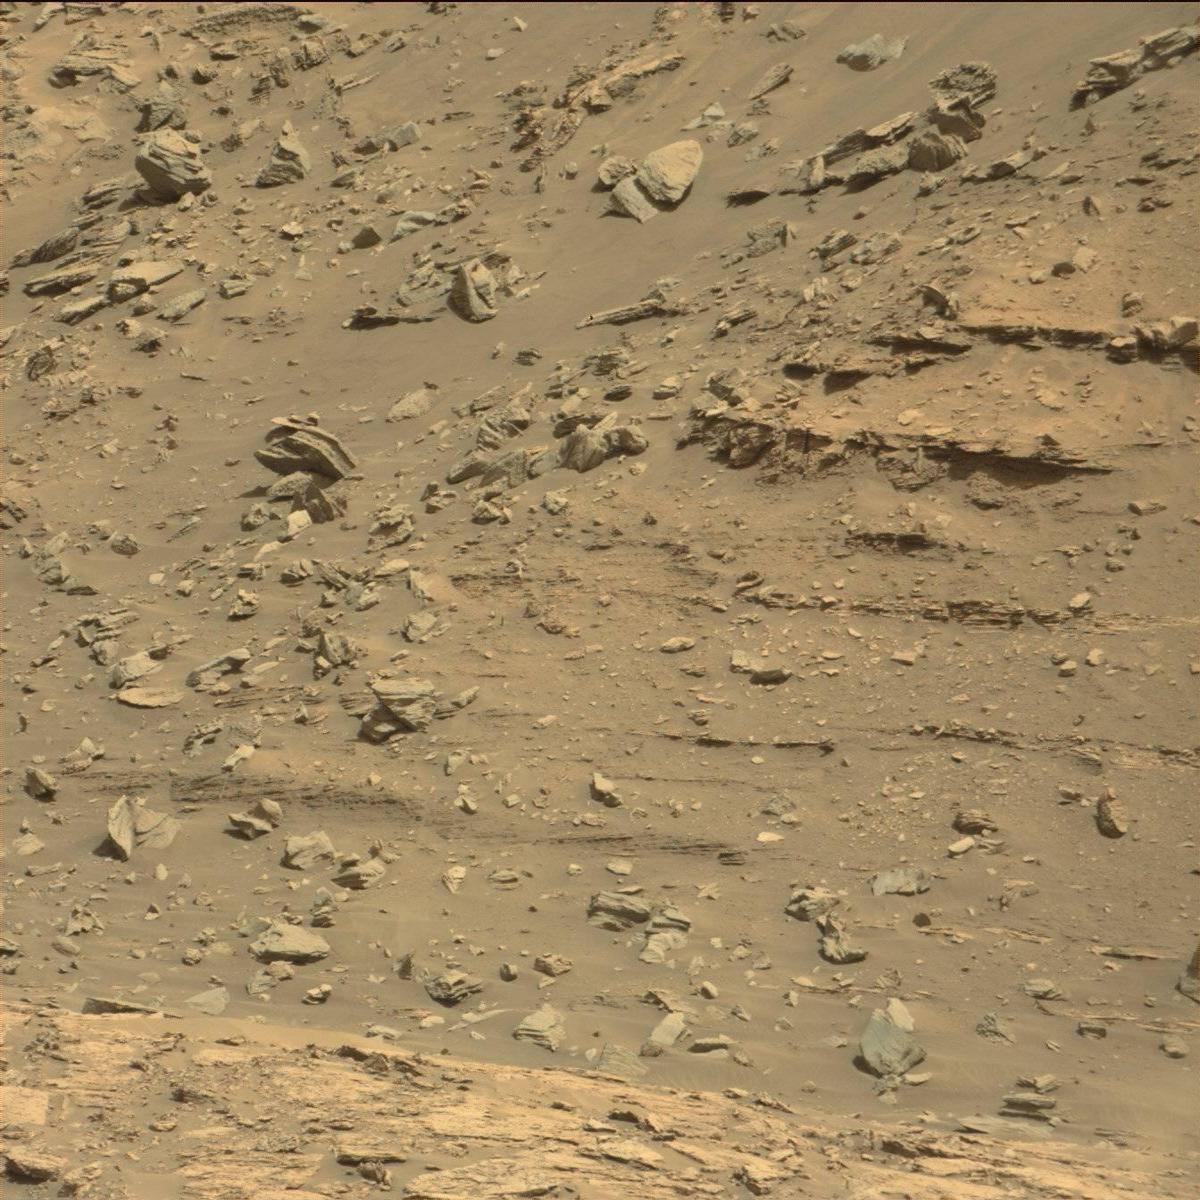
Terrain classes present: Bedrock, Sand / Soil